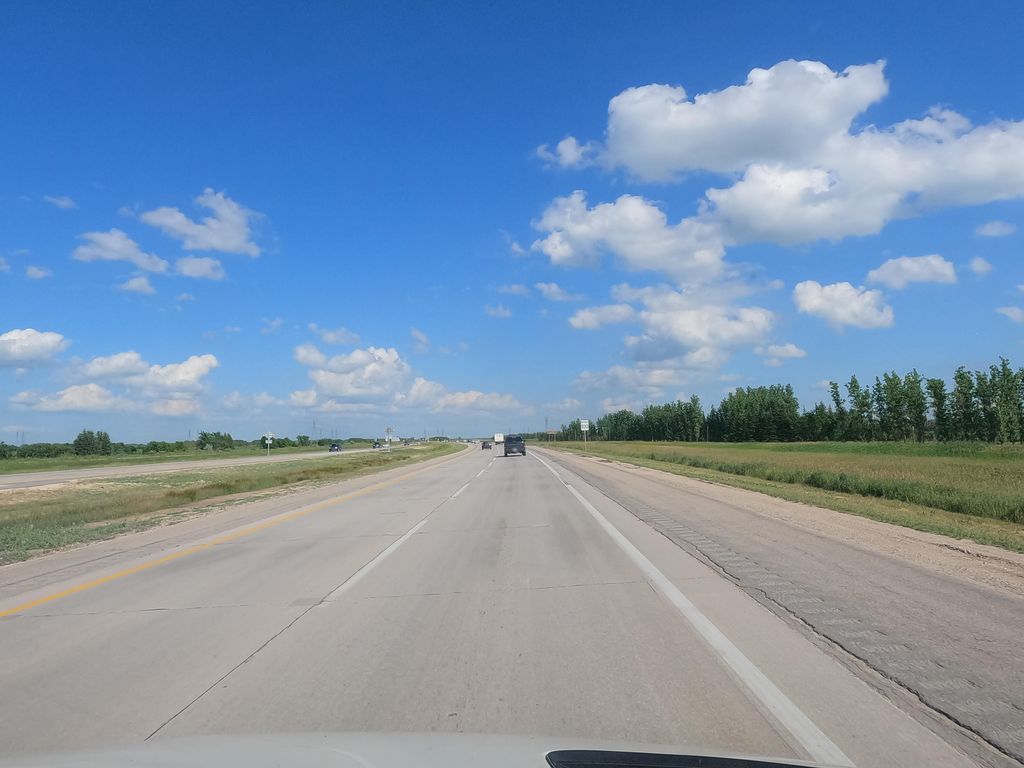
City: winnipeg